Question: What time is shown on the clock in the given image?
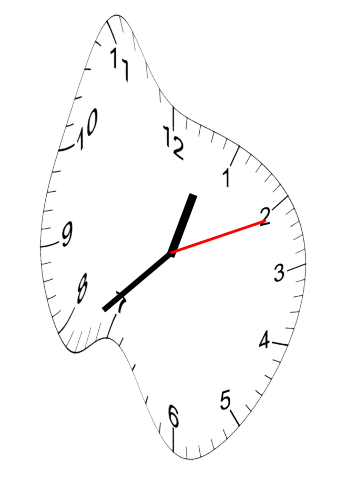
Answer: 12:38:11